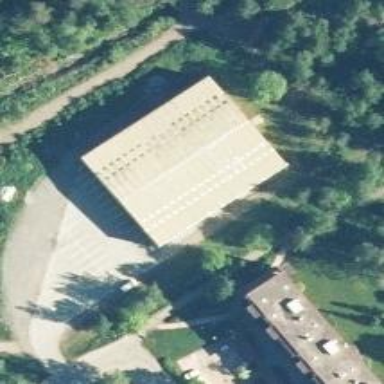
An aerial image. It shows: Sports centre in the leisure land.